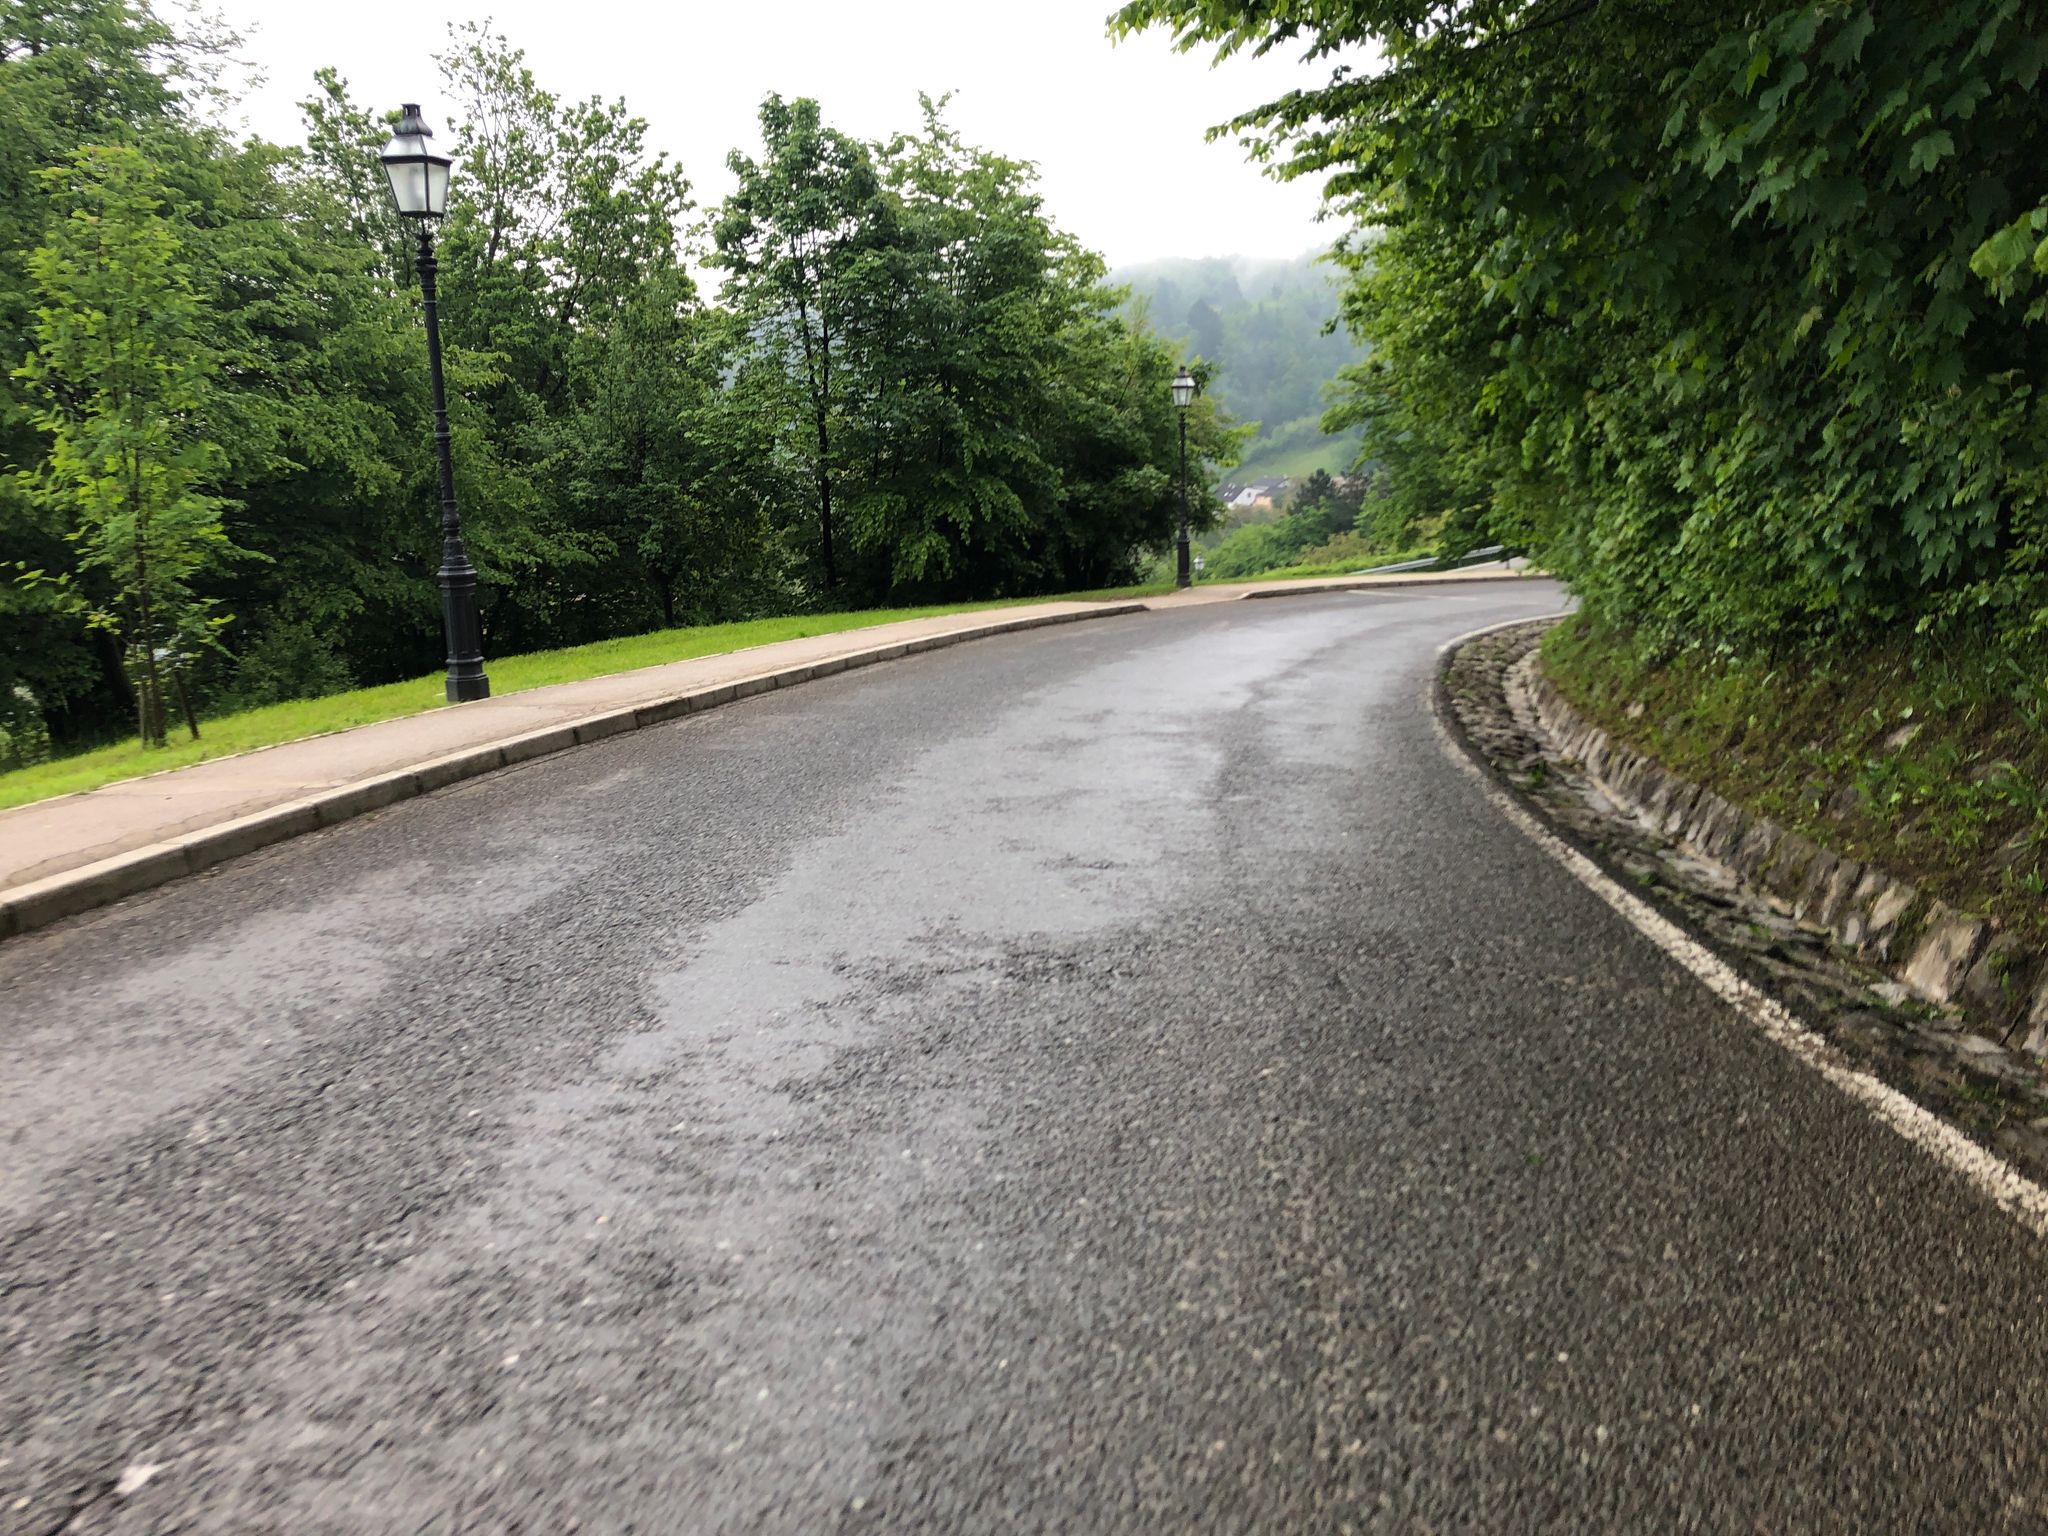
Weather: clear
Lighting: day
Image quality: slightly poor
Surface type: cycling surface
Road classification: track, steps
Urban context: urban centre
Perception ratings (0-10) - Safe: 7.92, Lively: 4.03, Beautiful: 9.66, Boring: 6, Depressing: 3.04, Wealthy: 2.74